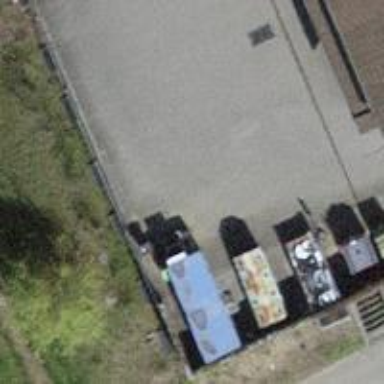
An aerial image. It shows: Recycling center.